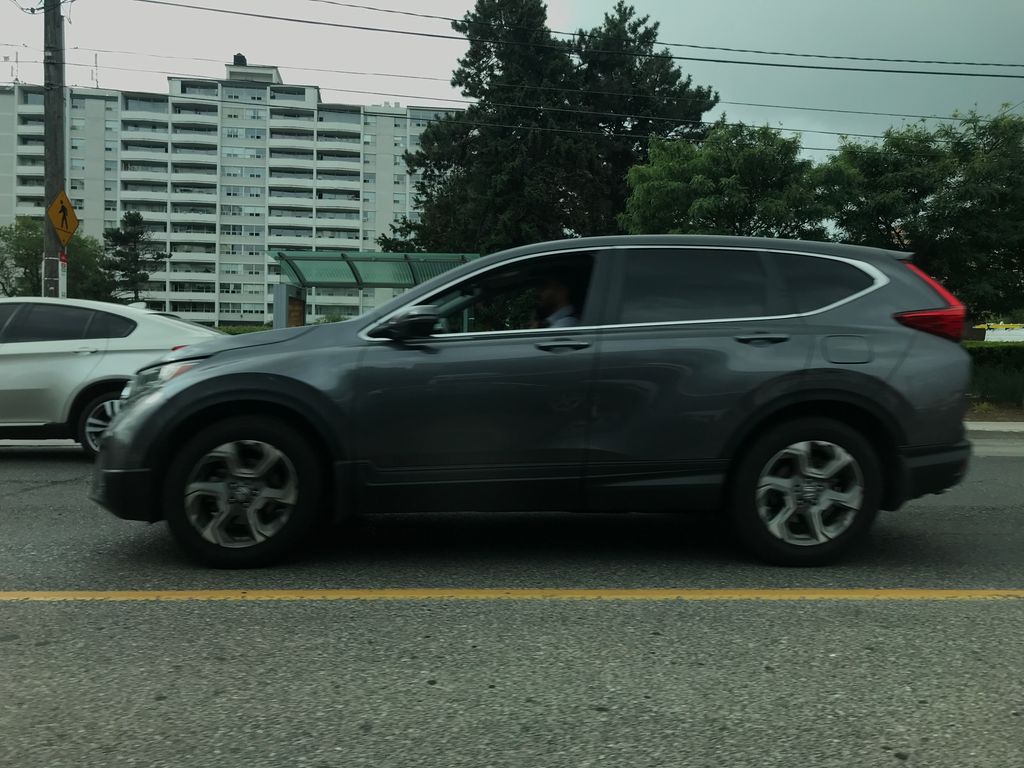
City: toronto